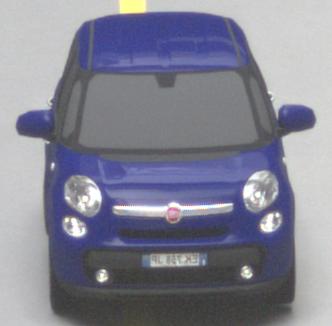
Make: Fiat
Model: 500L 1.4 16V
Detailed model: 500L (199)
Model produced from: 2012/10
Model produced until: 2017/05
Doors: 5
Color: blue
Road condition: wet road
Daytime: midday
Contrast: medium contrast